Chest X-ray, PA view. Patient: 51 years old, sex F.
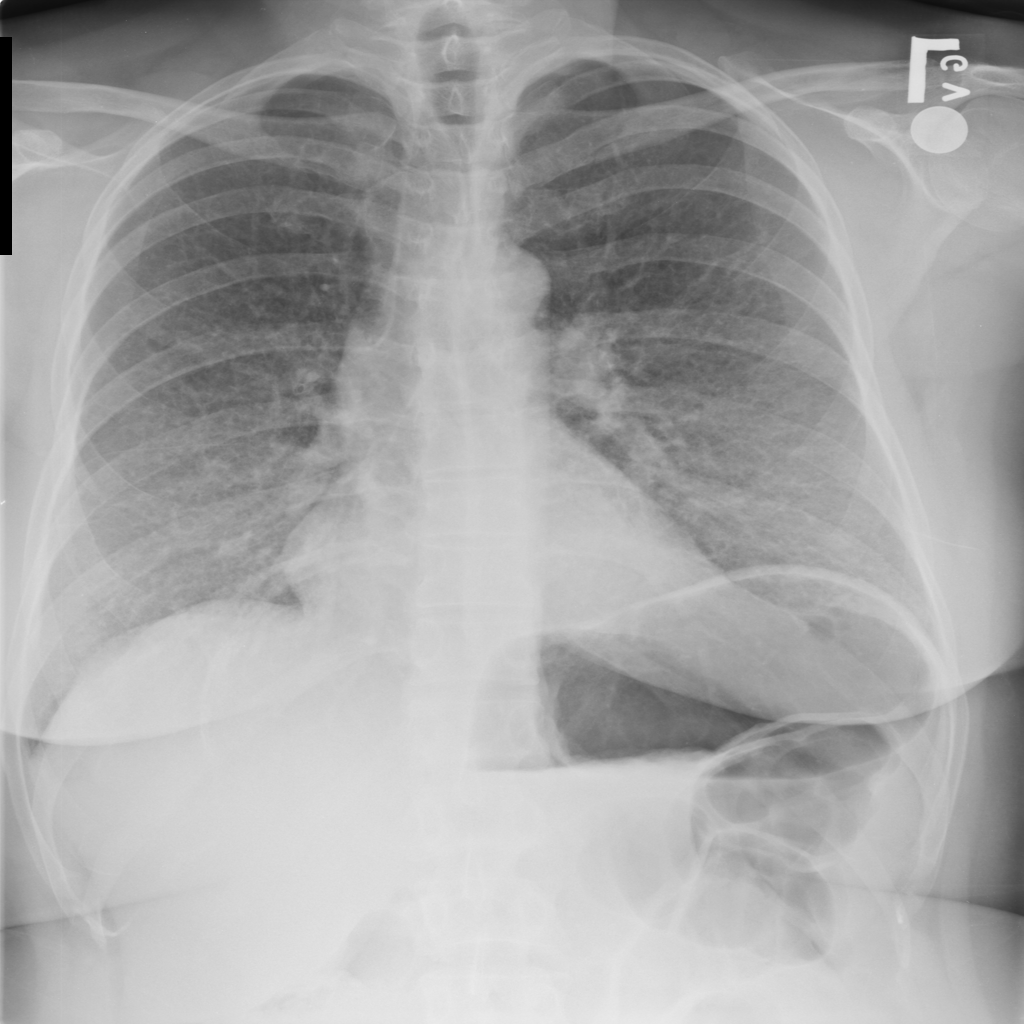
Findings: No Finding